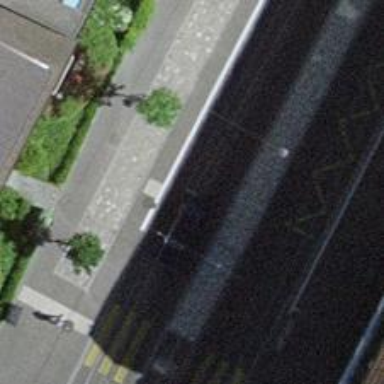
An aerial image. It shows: Tram stop with public transport stop position for trams.